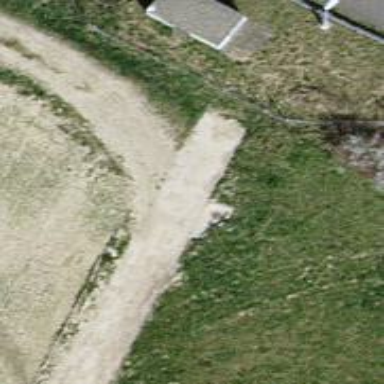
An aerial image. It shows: Well-maintained track road with grade 1 tracktype.